Question: I want to use something like the MATCH function in EXCEL, only that I want to look up a value in a table containing multiple rows and columns. The function should then return the column of the found value.
Here is a picture for better understanding:

In the cell K6 the value is "Chicken". I want to look up "Chicken" in the table that ranges from A1:G9. I then want to set the value in cell M6 to "Protein Source", as that is the associated value for "Chicken" in the table A1:G9.
Currently, there is the logical value "TRUE" in M6 because I used COUNTIF to see if "Chicken" is in A1:G9. But I don't know how to get the value "Protein Source" to M6.
MATCH would at least find the column/row number if I wouldn't have to look up multiple rows/columns. But MATCH doe not accept multiple rows/columns.
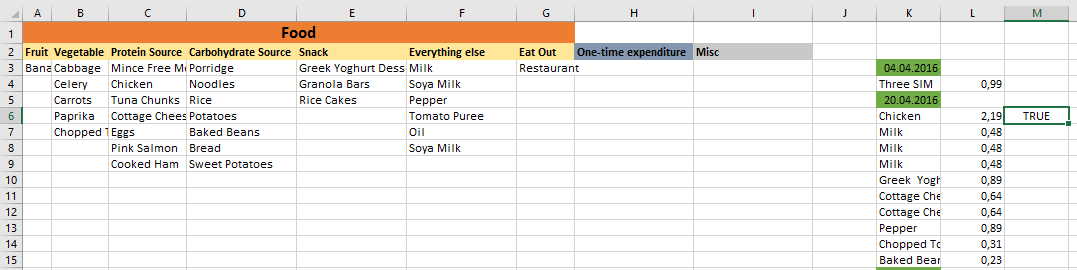
Answer: '''
=INDEX($A$1:$G$1,SUMPRODUCT(COLUMN($A$2:$G$9)*($A$2:$G$9=K3)))
'''
Place that in M3 beside chicken and you should be able to copy it down.
So apologies but I could not do what you wanted with MATCH as per your question title. However I could return the column number that your item was found in. A major caveat to this equation is that whatever you are looking for in the A2:G9 range can only appear once! If it appears more than once, the equation may blow up on you or return an incorrect column even though there is no error.
Normally index and match work really well together. You were trying to basically do:
'''
=Index (header row, MATCH(Item I am looking for, Table of stuff))
'''
So what I did was replace the Match part of that thought with SUMPRODUCT:
'''
SUMPRODUCT(COLUMN($A$2:$G$9)*($A$2:$G$9=K3))
'''
Basically what is going to happen is COLUMN will return the column number we are looking at for one instance of the calculation and then give the next column number as we work our way through the calculation. Whatever that column number happens to be, get multiplied by a logic statement that is either 0 if false, or 1 if true. So any column number that is does not have what we are looking for equates to 0, and only the column number that has what we are looking for is returned because it is multiplied by 1.
The pitfall is if you have chicken more than once, you will get column numbers more than once and they will be added together meaning for instance your soy milk which is in there twice in column 6 returns a value of 6+6 = 12. The problem is we do not have 12 columns so we get an error. Additionally if you had Banana twice, you would have had 1+1= 2 and you would have the header in the 2nd column of Vegetable returned.
<URL>
If you want to implement some potential error checking you could use some IFERROR and ERROR.TYPE in the equation. It will not catch duplicates in column numbers. You would wind up with something as follows:
'''
=IFERROR(INDEX($A$1:$G$1,SUMPRODUCT(COLUMN($A$2:$G$8)*($A$2:$G$8=K3))),IF(ERROR.TYPE(INDEX($A$1:$G$1,SUMPRODUCT(COLUMN($A$2:$G$8)*($A$2:$G$8=K3))))=3,"NOT FOUND","MULTIPLE ENTRIES"))
'''
And then the results look something like this:
<URL>
SIDE NOTE
On a side note, if your table was not in column A, your would need to subtract some number from the column equation such that the first column minus the magic number would result in 1...or you could do this to make it more dynamicish (that is the technical term right?):
'''
SUMPRODUCT((COLUMN($A$2:$G$9)-COLUMN($A$2)+1)*($A$2:$G$9=K3))
'''